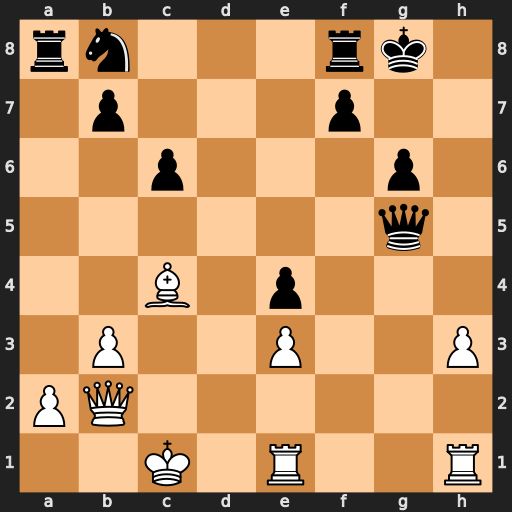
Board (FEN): rn3rk1/1p3p2/2p3p1/6q1/2B1p3/1P2P2P/PQ6/2K1R2R
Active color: w
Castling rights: -
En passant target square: -
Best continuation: Rhg1 Qh6 Qf6 Kh7 Bxf7 Rxf7 Qxf7+